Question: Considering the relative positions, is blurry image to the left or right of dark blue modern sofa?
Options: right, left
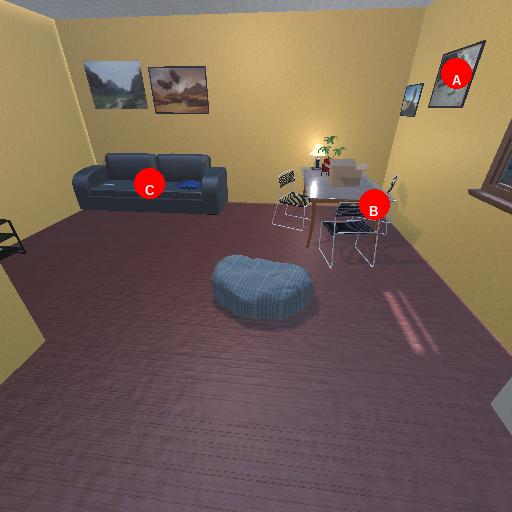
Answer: right